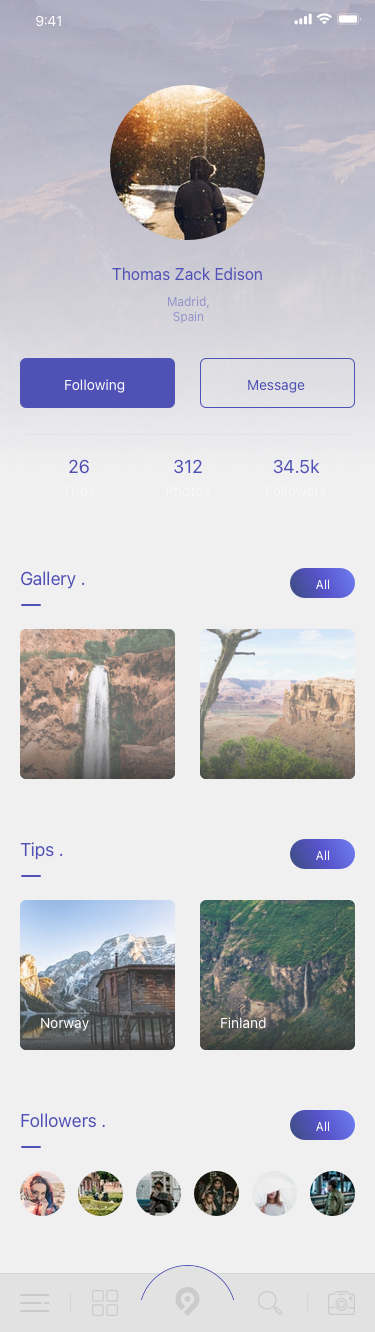
Text in this UI design:
All
Gallery .
Thomas Zack Edison
Madrid, Spain
Following
Message
26
Trips
312
Photos
34.5k
Followers
Finland
Norway
All
Tips .
All
Followers .